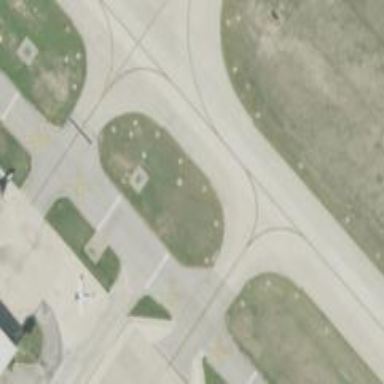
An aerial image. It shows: Image of taxiway at airport.